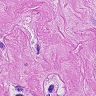
Metastatic tissue present: yes